Interaction volume radius: 10 \u00c5
Interaction volume height: 20 \u00c5
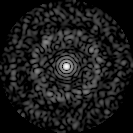
Disorder parameter: 0.8216